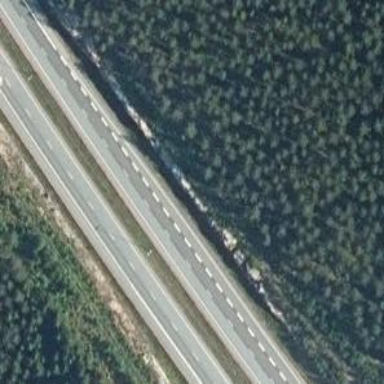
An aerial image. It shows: Asphalt motorway.